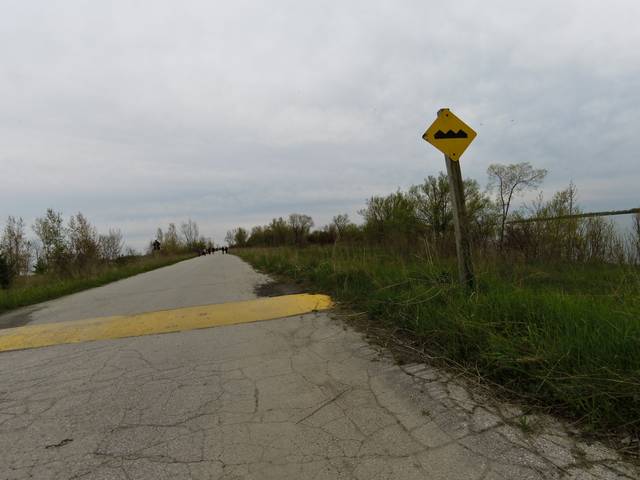
Region: Canada
Coordinates: 43.638, -79.323